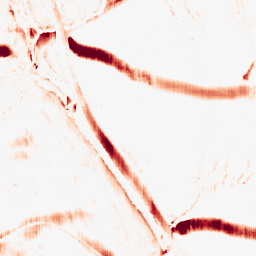
Category: morphological
Decomposition family: morphological_rect
Decomposition parameters: operation: opening
width: 5
height: 20
Upsampling method: sinc_blackman
Upsampling parameters: scale: 4
kernel_size: 8
Upsampling scale: 4